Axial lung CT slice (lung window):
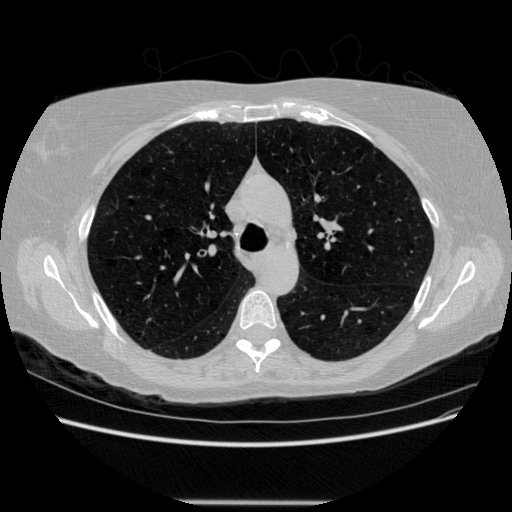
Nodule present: no